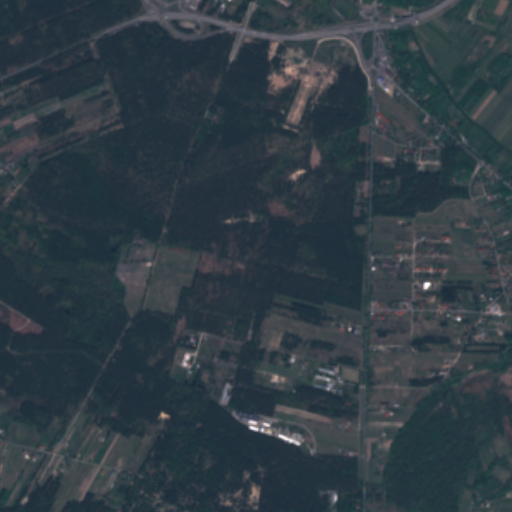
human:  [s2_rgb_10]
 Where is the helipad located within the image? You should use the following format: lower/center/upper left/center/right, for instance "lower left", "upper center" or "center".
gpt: The helipad is located in the upper right of the image.
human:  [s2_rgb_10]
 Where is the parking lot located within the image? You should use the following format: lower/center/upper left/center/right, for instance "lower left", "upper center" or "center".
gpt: The parking lot is located in the upper right of the image.
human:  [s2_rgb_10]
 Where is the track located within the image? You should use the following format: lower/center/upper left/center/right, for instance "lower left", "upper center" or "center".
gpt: The track is located in the upper right of the image.
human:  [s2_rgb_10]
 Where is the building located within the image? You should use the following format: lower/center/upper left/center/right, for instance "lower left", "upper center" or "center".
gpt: There is no building in the image.